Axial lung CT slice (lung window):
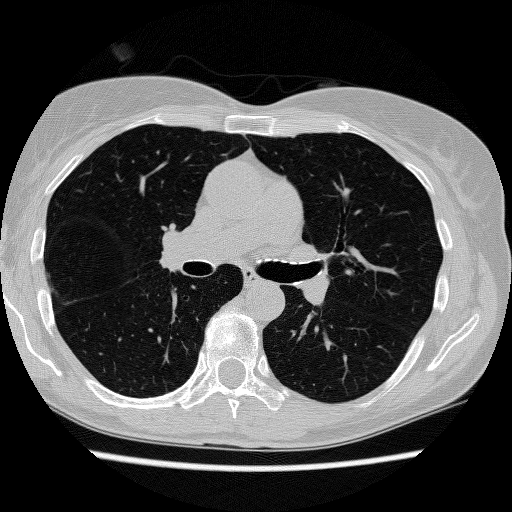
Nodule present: no